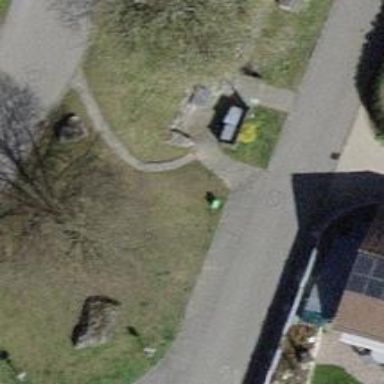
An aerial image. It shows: Set of steps on the road.